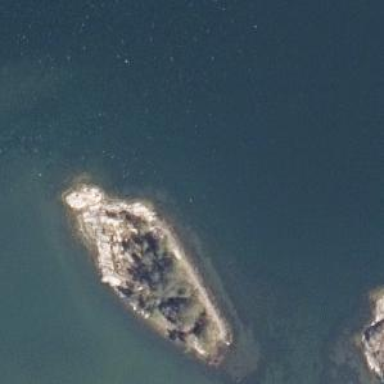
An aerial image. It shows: Islet located along the natural coastline.